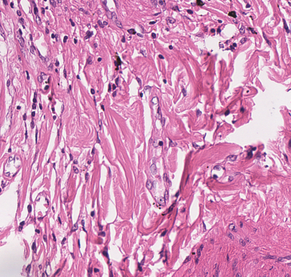
Tumor epithelial tissue: no
Tumor-associated stroma tissue: yes
Normal tissue: no